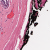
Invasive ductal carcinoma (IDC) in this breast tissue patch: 0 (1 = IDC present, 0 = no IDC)